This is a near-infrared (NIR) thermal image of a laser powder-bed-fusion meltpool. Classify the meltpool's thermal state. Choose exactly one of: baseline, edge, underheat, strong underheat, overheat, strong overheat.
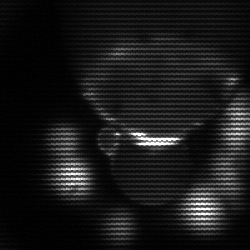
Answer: edge